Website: crate-barrel
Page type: address-validator
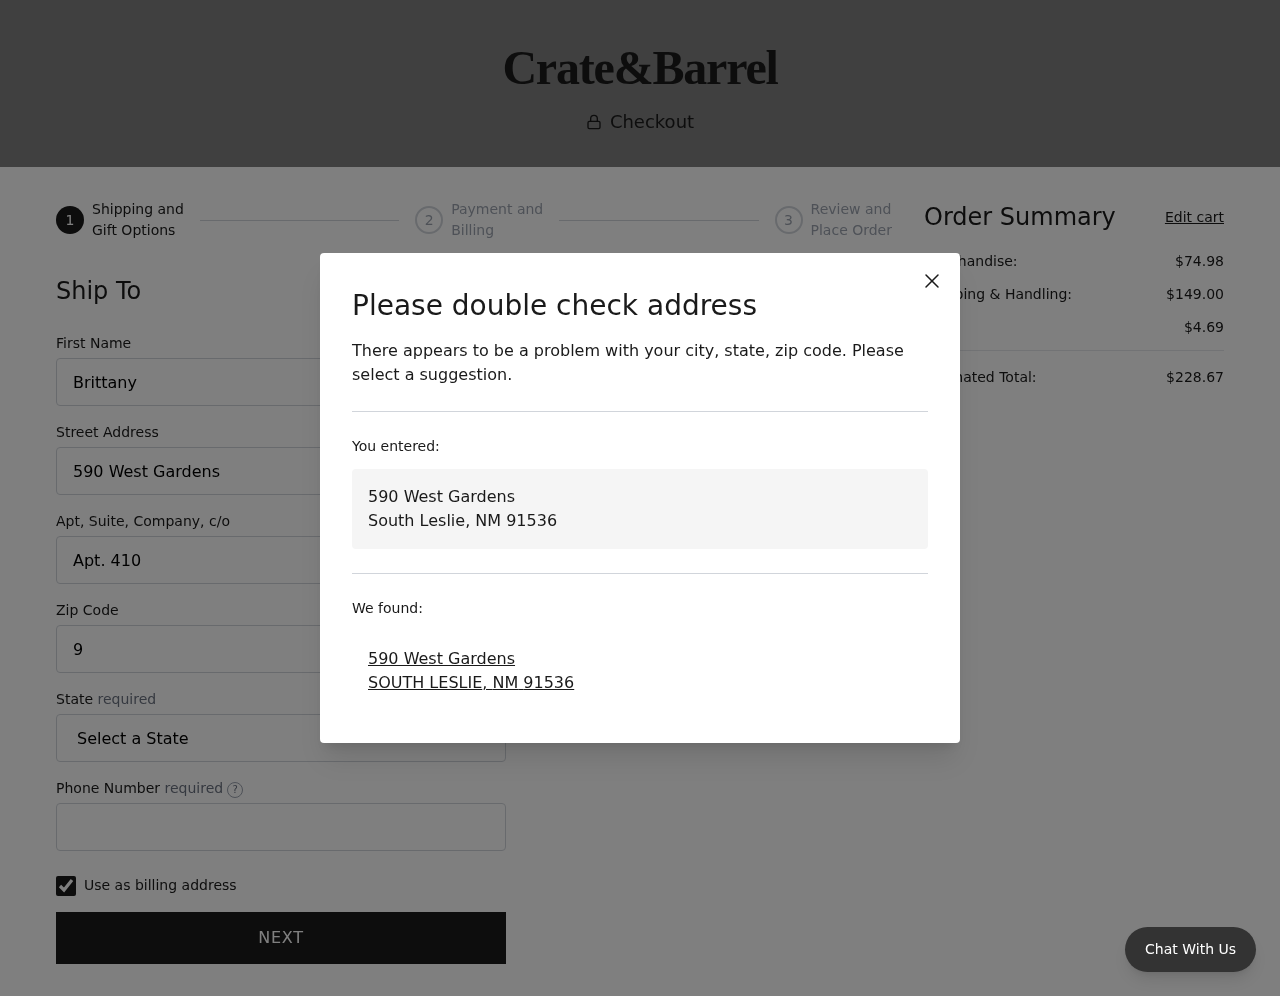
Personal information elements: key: PII_CITY
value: South Leslie
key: PII_CITY
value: SOUTH LESLIE
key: PII_FIRSTNAME
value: Brittany
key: PII_PHONE
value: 9476869862
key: PII_POSTCODE
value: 91536
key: PII_STATE
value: New Mexico
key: PII_STATE_ABBR
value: NM
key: PII_STREET
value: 590 West Gardens
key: PII_STREET2
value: Apt. 410
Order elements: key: ORDER_SUBTOTAL
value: $74.98
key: ORDER_SHIPPING_COST
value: $149.00
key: ORDER_TAX
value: $4.69
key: ORDER_TOTAL
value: $228.67